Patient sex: M
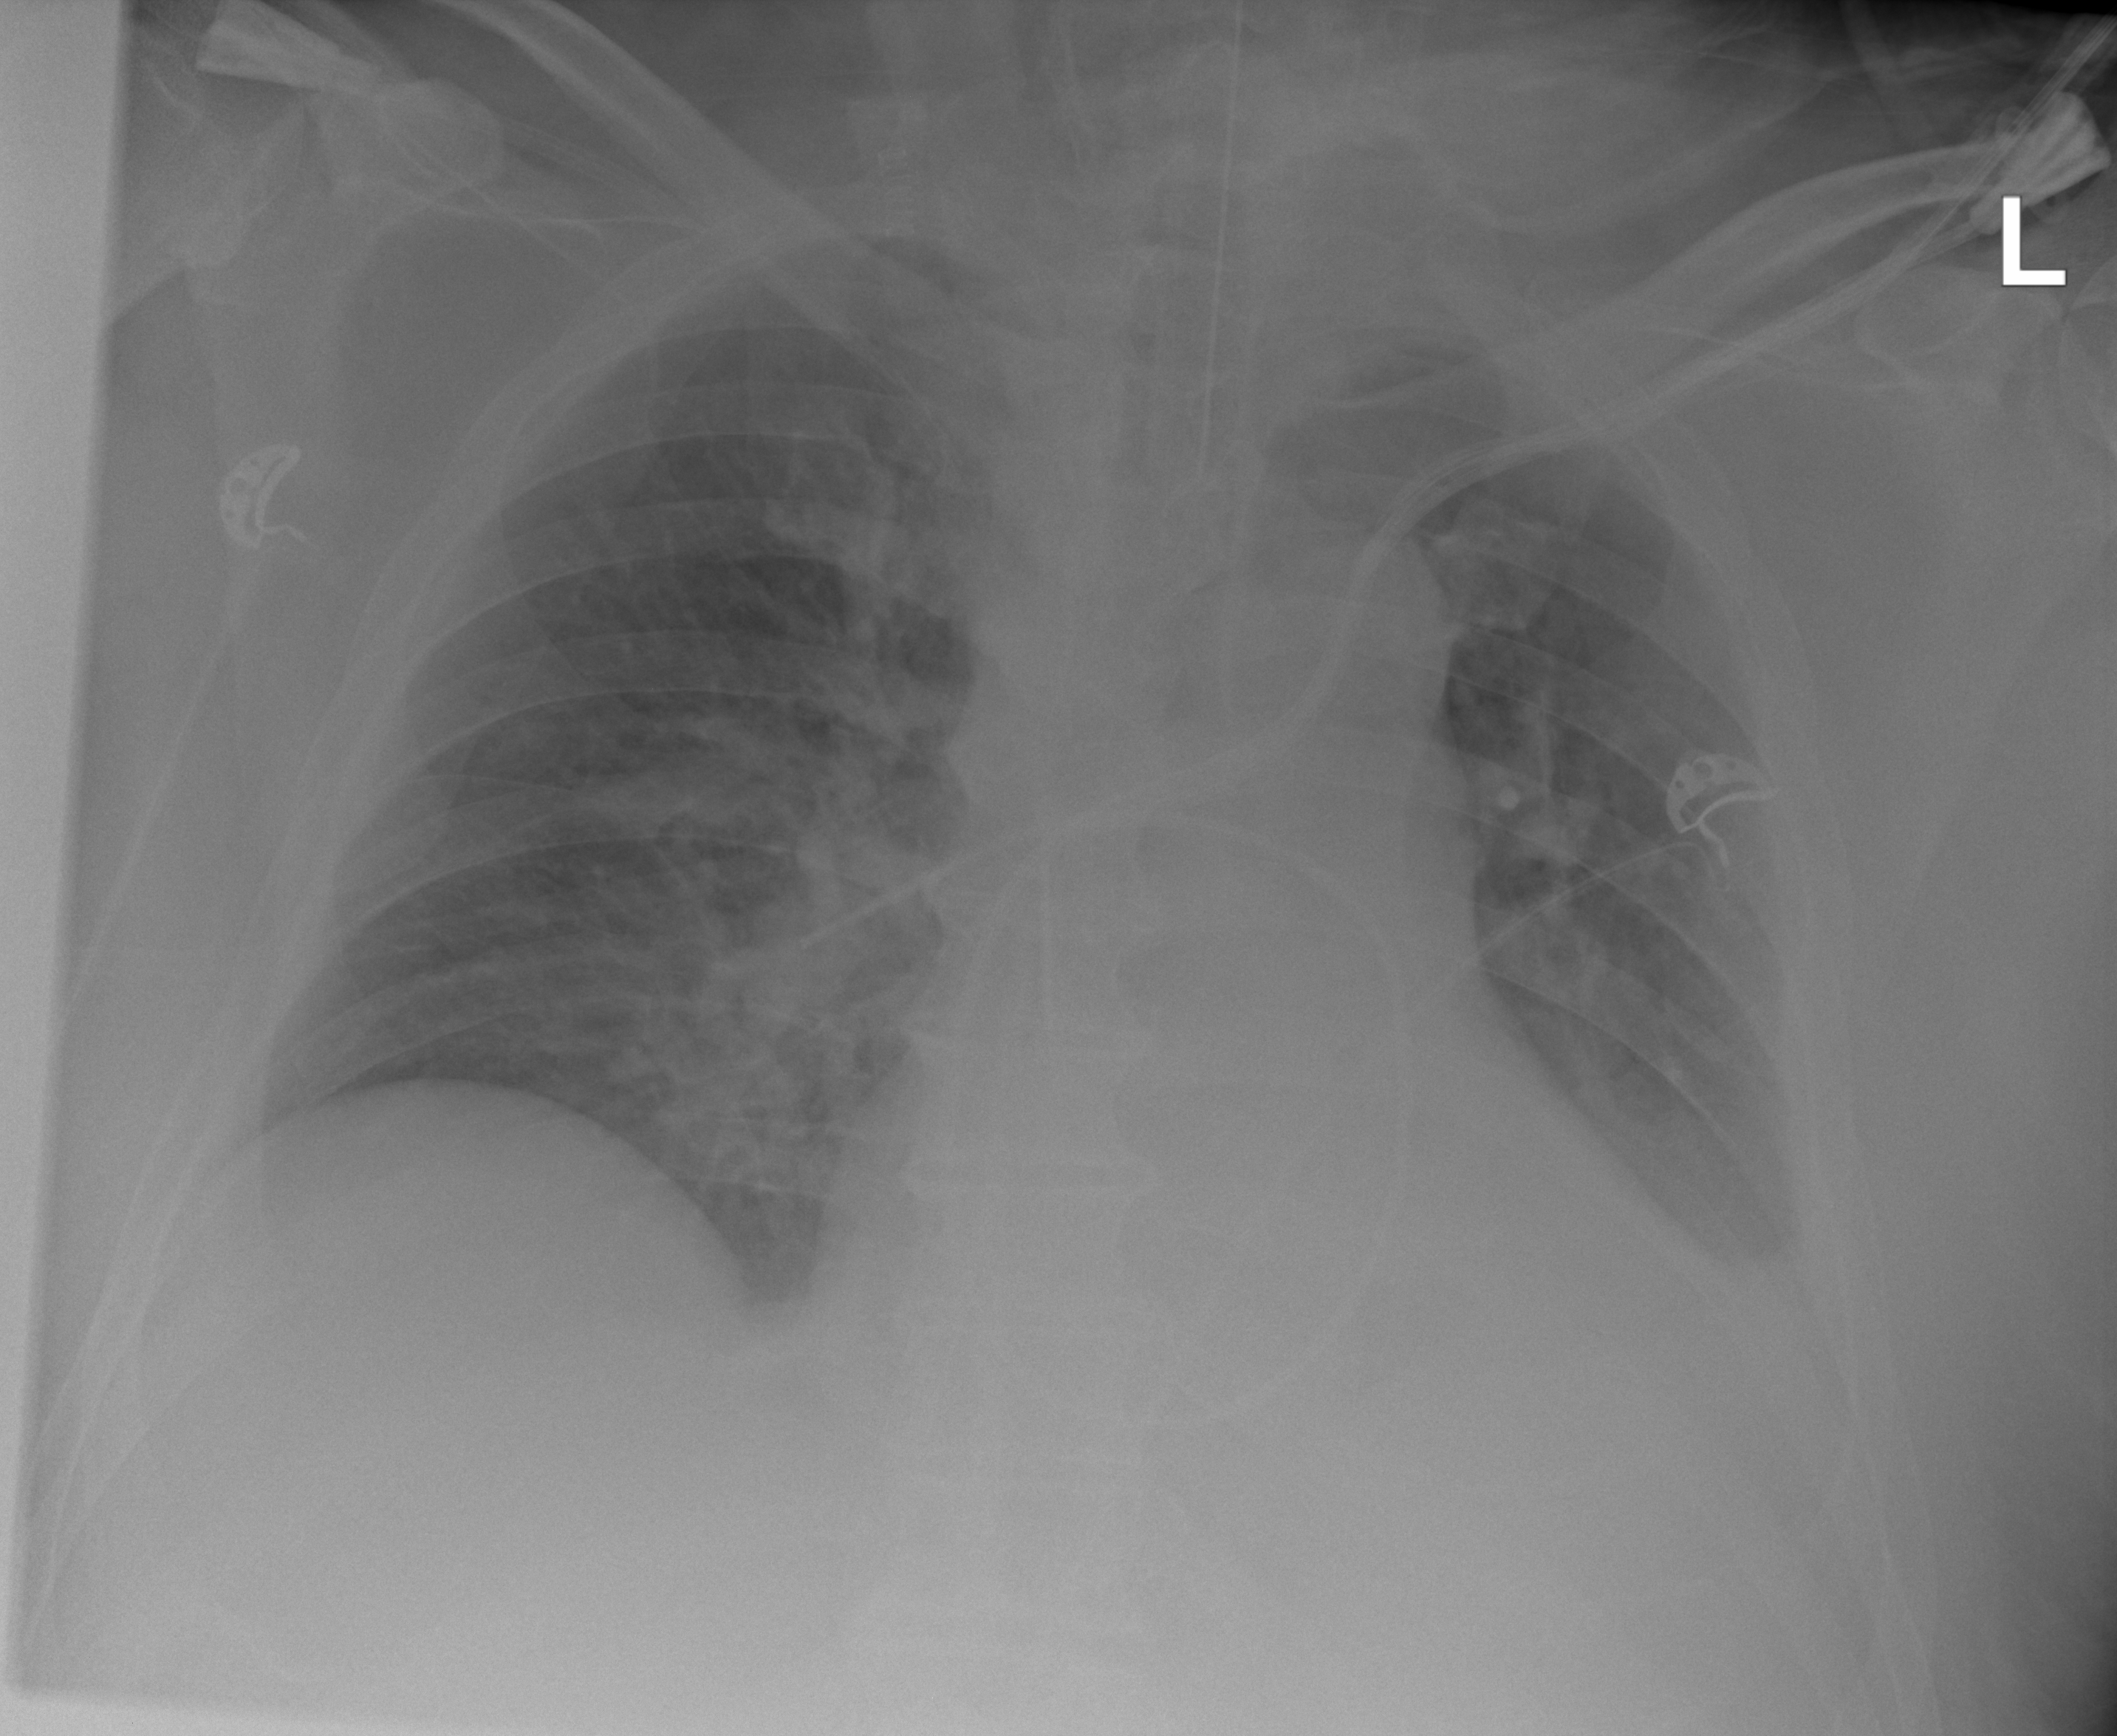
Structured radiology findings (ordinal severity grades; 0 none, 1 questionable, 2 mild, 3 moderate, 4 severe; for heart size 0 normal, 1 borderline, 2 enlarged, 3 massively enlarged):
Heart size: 0
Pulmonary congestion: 2
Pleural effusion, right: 1
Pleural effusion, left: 3
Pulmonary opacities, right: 1
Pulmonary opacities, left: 0
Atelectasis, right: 0
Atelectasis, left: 3